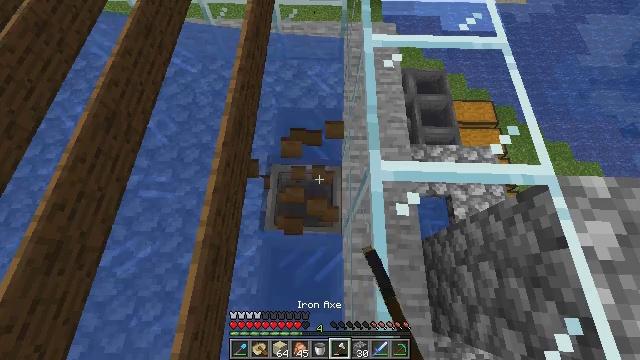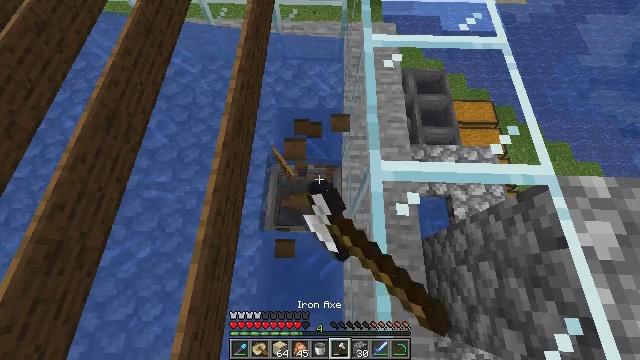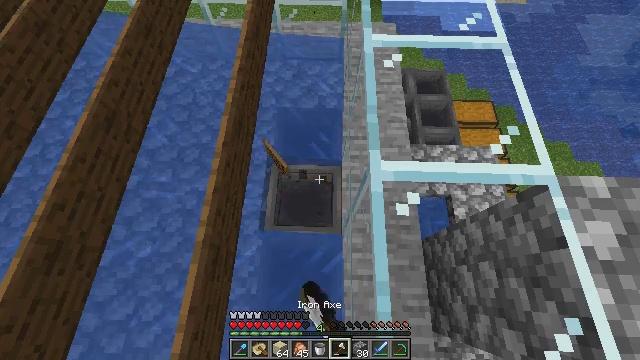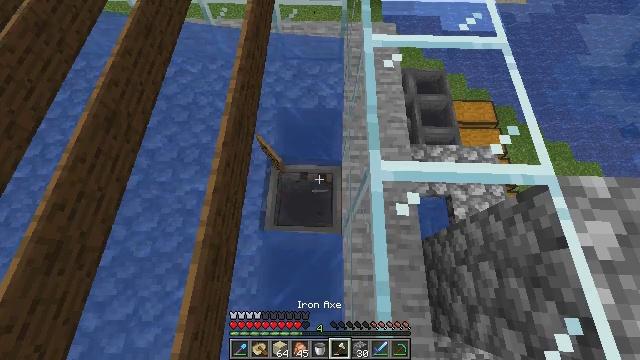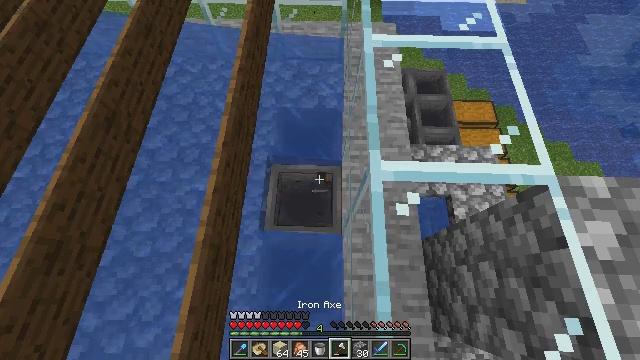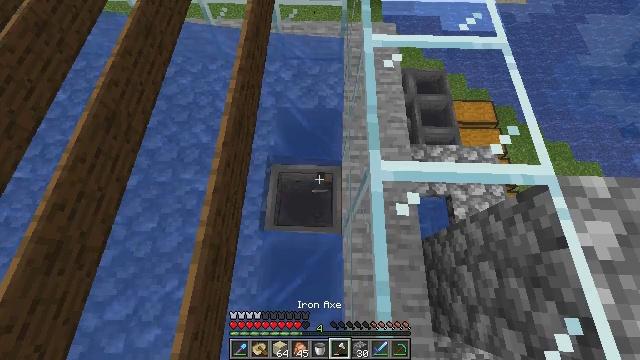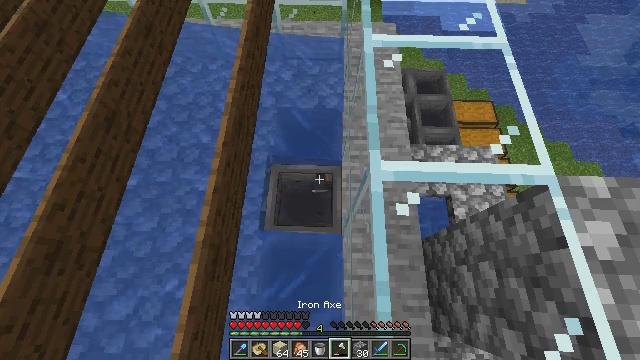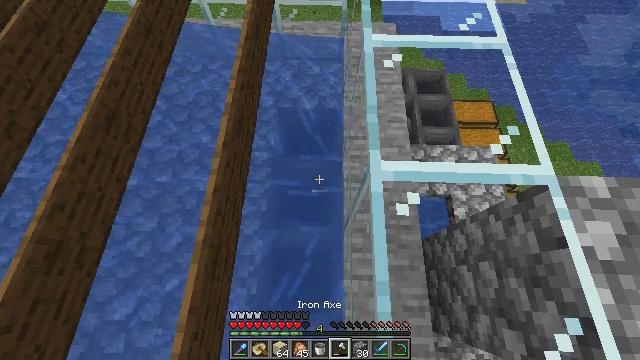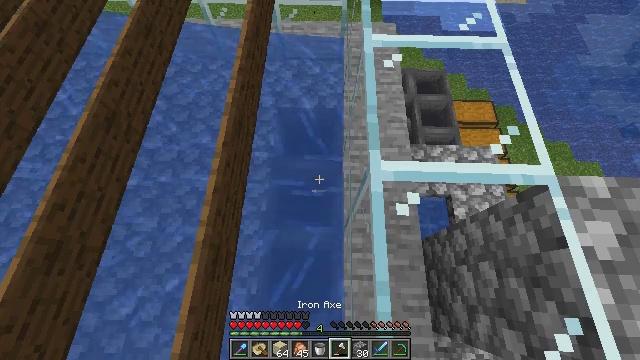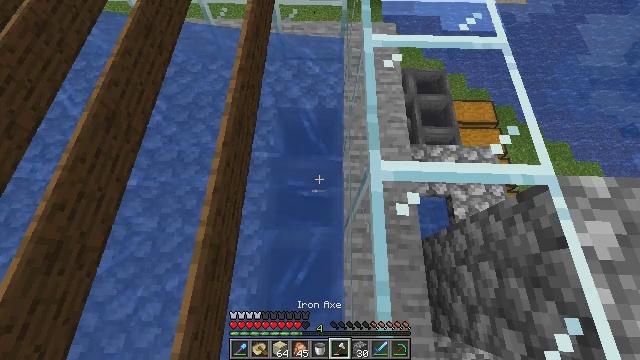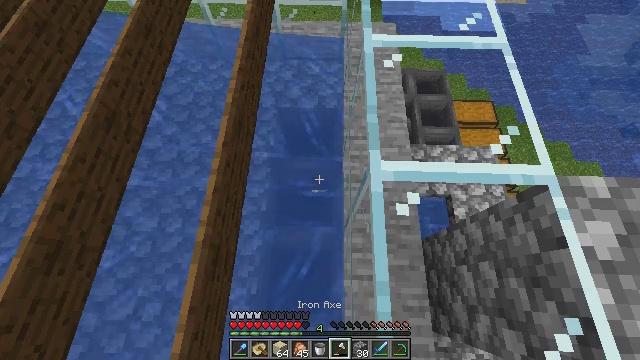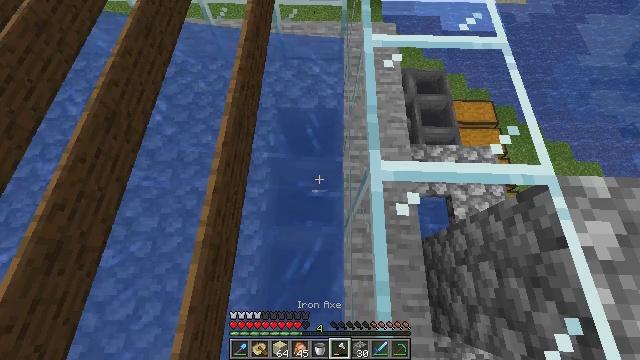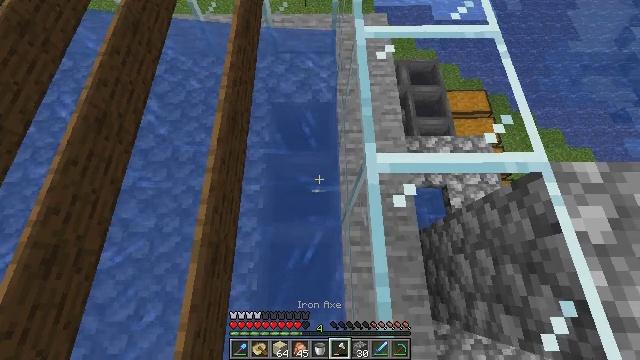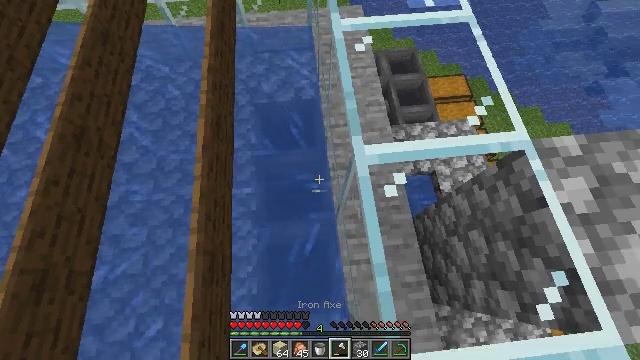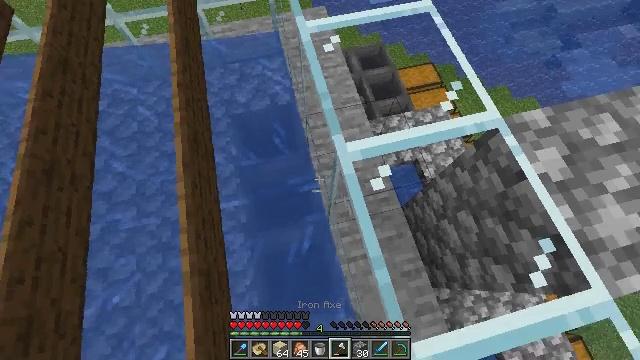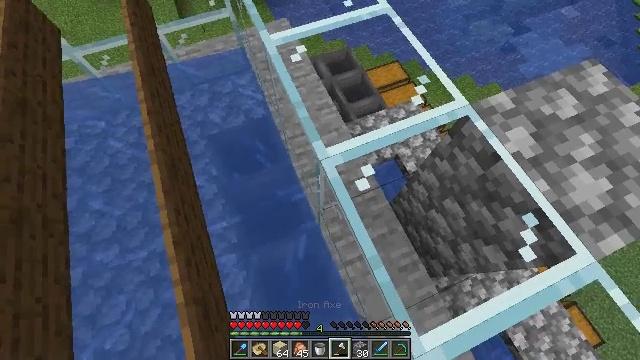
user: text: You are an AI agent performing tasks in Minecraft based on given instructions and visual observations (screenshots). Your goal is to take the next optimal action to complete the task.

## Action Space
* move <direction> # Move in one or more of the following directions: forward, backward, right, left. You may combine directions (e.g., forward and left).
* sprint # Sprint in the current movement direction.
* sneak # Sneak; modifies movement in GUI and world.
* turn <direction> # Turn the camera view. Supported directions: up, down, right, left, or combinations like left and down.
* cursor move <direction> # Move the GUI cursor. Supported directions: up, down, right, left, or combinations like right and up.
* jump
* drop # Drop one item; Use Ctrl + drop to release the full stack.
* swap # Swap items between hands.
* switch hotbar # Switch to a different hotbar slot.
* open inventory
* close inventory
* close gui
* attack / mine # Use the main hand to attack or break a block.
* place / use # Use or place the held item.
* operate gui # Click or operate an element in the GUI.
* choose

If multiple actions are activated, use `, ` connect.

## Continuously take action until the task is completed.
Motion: motion action
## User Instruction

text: Create a spruce sign with the crafting table.
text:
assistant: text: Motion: sneak, attack / mine
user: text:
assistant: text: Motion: sneak, attack / mine
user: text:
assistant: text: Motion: sneak
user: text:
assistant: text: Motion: sneak
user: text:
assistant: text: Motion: sneak
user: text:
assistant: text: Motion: sneak
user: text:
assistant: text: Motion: sneak
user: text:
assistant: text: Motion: sneak
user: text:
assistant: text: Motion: sneak
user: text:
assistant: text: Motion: sneak
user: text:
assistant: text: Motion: sneak
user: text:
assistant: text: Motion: sneak, turn right and down
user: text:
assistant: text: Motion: sneak, turn right
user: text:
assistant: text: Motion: sneak, turn right
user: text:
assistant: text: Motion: sneak, turn right and up
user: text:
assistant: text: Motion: sneak, turn right
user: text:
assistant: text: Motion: sneak
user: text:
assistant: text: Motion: sneak
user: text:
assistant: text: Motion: sneak
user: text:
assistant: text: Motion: sneak
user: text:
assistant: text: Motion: sneak
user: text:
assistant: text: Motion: sneak
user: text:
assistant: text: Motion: sneak, turn right
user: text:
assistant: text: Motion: sneak, turn right
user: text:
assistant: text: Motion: sneak
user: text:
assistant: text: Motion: sneak, turn right
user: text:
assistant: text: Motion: sneak
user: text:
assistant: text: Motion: sneak
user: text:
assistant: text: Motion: sneak
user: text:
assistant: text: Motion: sneak, turn right